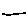
Label: line